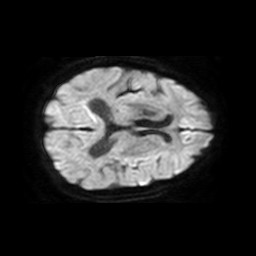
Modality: TRACE
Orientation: axial
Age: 63
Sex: female
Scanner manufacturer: philips
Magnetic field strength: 1.5 T
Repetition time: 4.82 s
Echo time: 0.07764 s